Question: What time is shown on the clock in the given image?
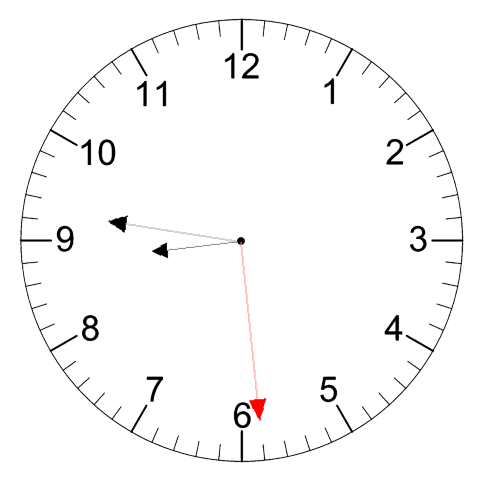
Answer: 08:46:29